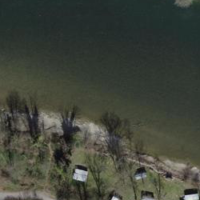
EUNIS habitat code: 15
Species observed at this site:
Prunus padus